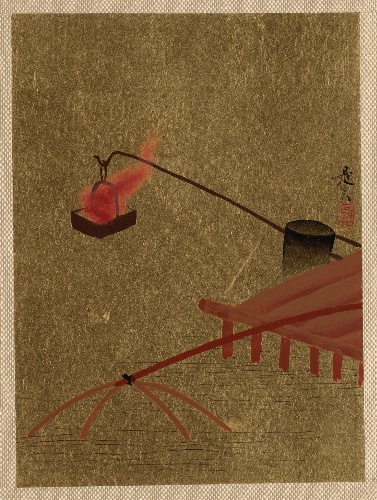
Artist: Shibata Zeshin
Artist bio: Japanese, 1807–1891
Object type: Album leaf
Classification: Paintings
Medium: Album leaf; lacquer on gold paper
Culture: Japan
Period: Edo period (1615–1868)
Dimensions: 4 3/4 x 3 1/2 in. (12.1 x 8.9 cm)
Department: Asian Art
Credit line: The Howard Mansfield Collection, Purchase, Rogers Fund, 1936
Accession year: 1936
Repository: Metropolitan Museum of Art, New York, NY
Tags: Docks|Fire